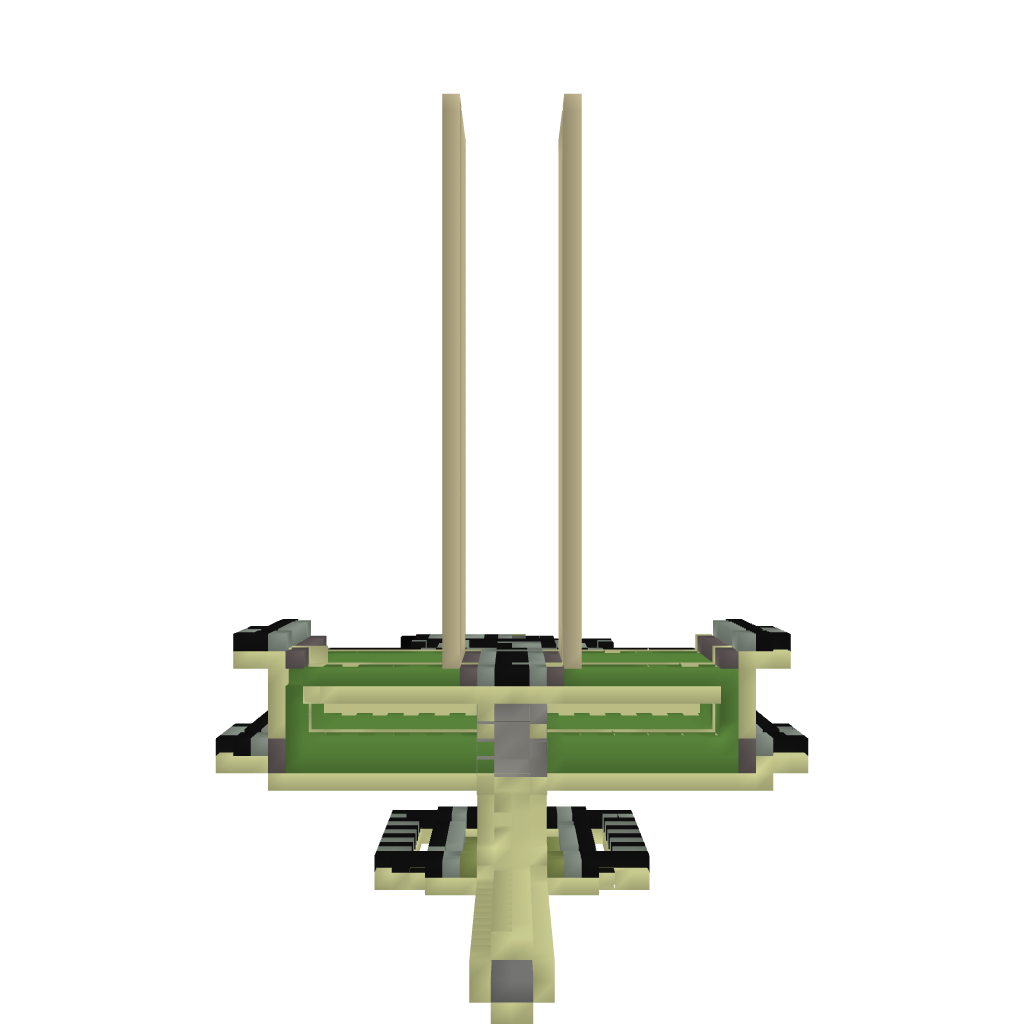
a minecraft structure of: Automatic Redstone 25x8-Shot TNT-Gun